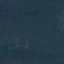
Label: Forest